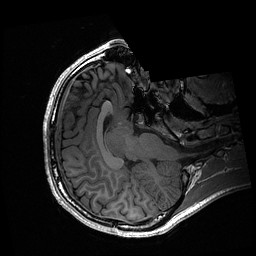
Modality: T1w
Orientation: axial